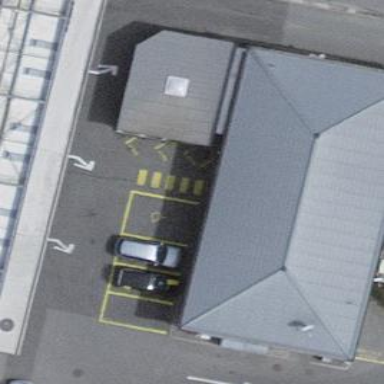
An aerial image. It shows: Fuel station.